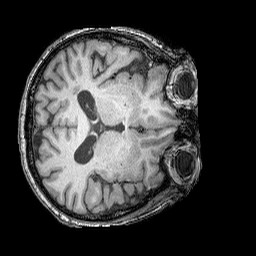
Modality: T1w
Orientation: axial
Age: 72
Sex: male
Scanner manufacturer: siemens
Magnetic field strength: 3 T
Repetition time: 2.25 s
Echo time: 0.00415 s